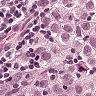
Metastatic tissue present: yes